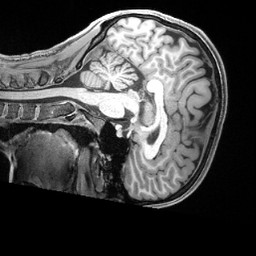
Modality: T1w
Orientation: sagittal
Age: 32
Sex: female
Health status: ill
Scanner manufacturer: siemens
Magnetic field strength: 3 T
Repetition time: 2.4 s
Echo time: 0.00222 s